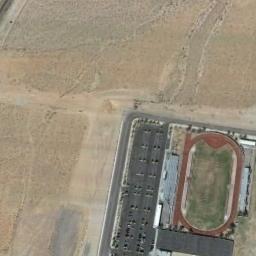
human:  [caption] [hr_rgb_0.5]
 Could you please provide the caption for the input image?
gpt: The ground track field is between two buildings .

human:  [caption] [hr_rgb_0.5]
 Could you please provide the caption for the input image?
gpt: There is a semicircle in the track and field .

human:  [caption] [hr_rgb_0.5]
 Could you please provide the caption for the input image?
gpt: Track field next to parking lot and bare land .

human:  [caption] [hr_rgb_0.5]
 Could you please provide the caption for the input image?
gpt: The ground track field is next to a parking lot is surrounded by a wasteland .

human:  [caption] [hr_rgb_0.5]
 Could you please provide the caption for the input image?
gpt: There are yellow bare land around the ground track field with red track .